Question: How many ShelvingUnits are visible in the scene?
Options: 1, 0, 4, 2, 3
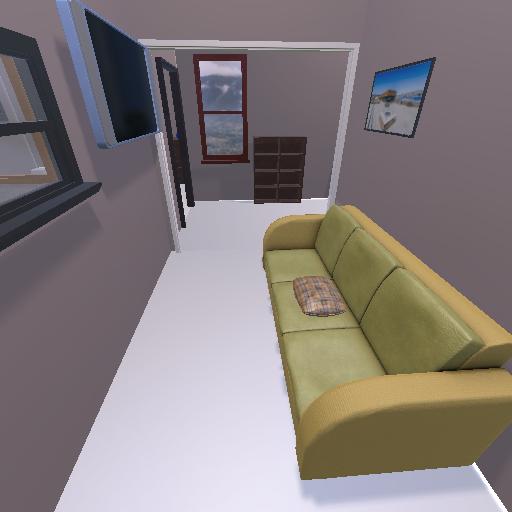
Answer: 1